Field crop: maize
Growth stage: 2
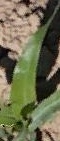
Species: maize